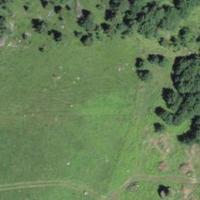
EUNIS habitat code: 24
Species observed at this site:
Tussilago farfara